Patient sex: M
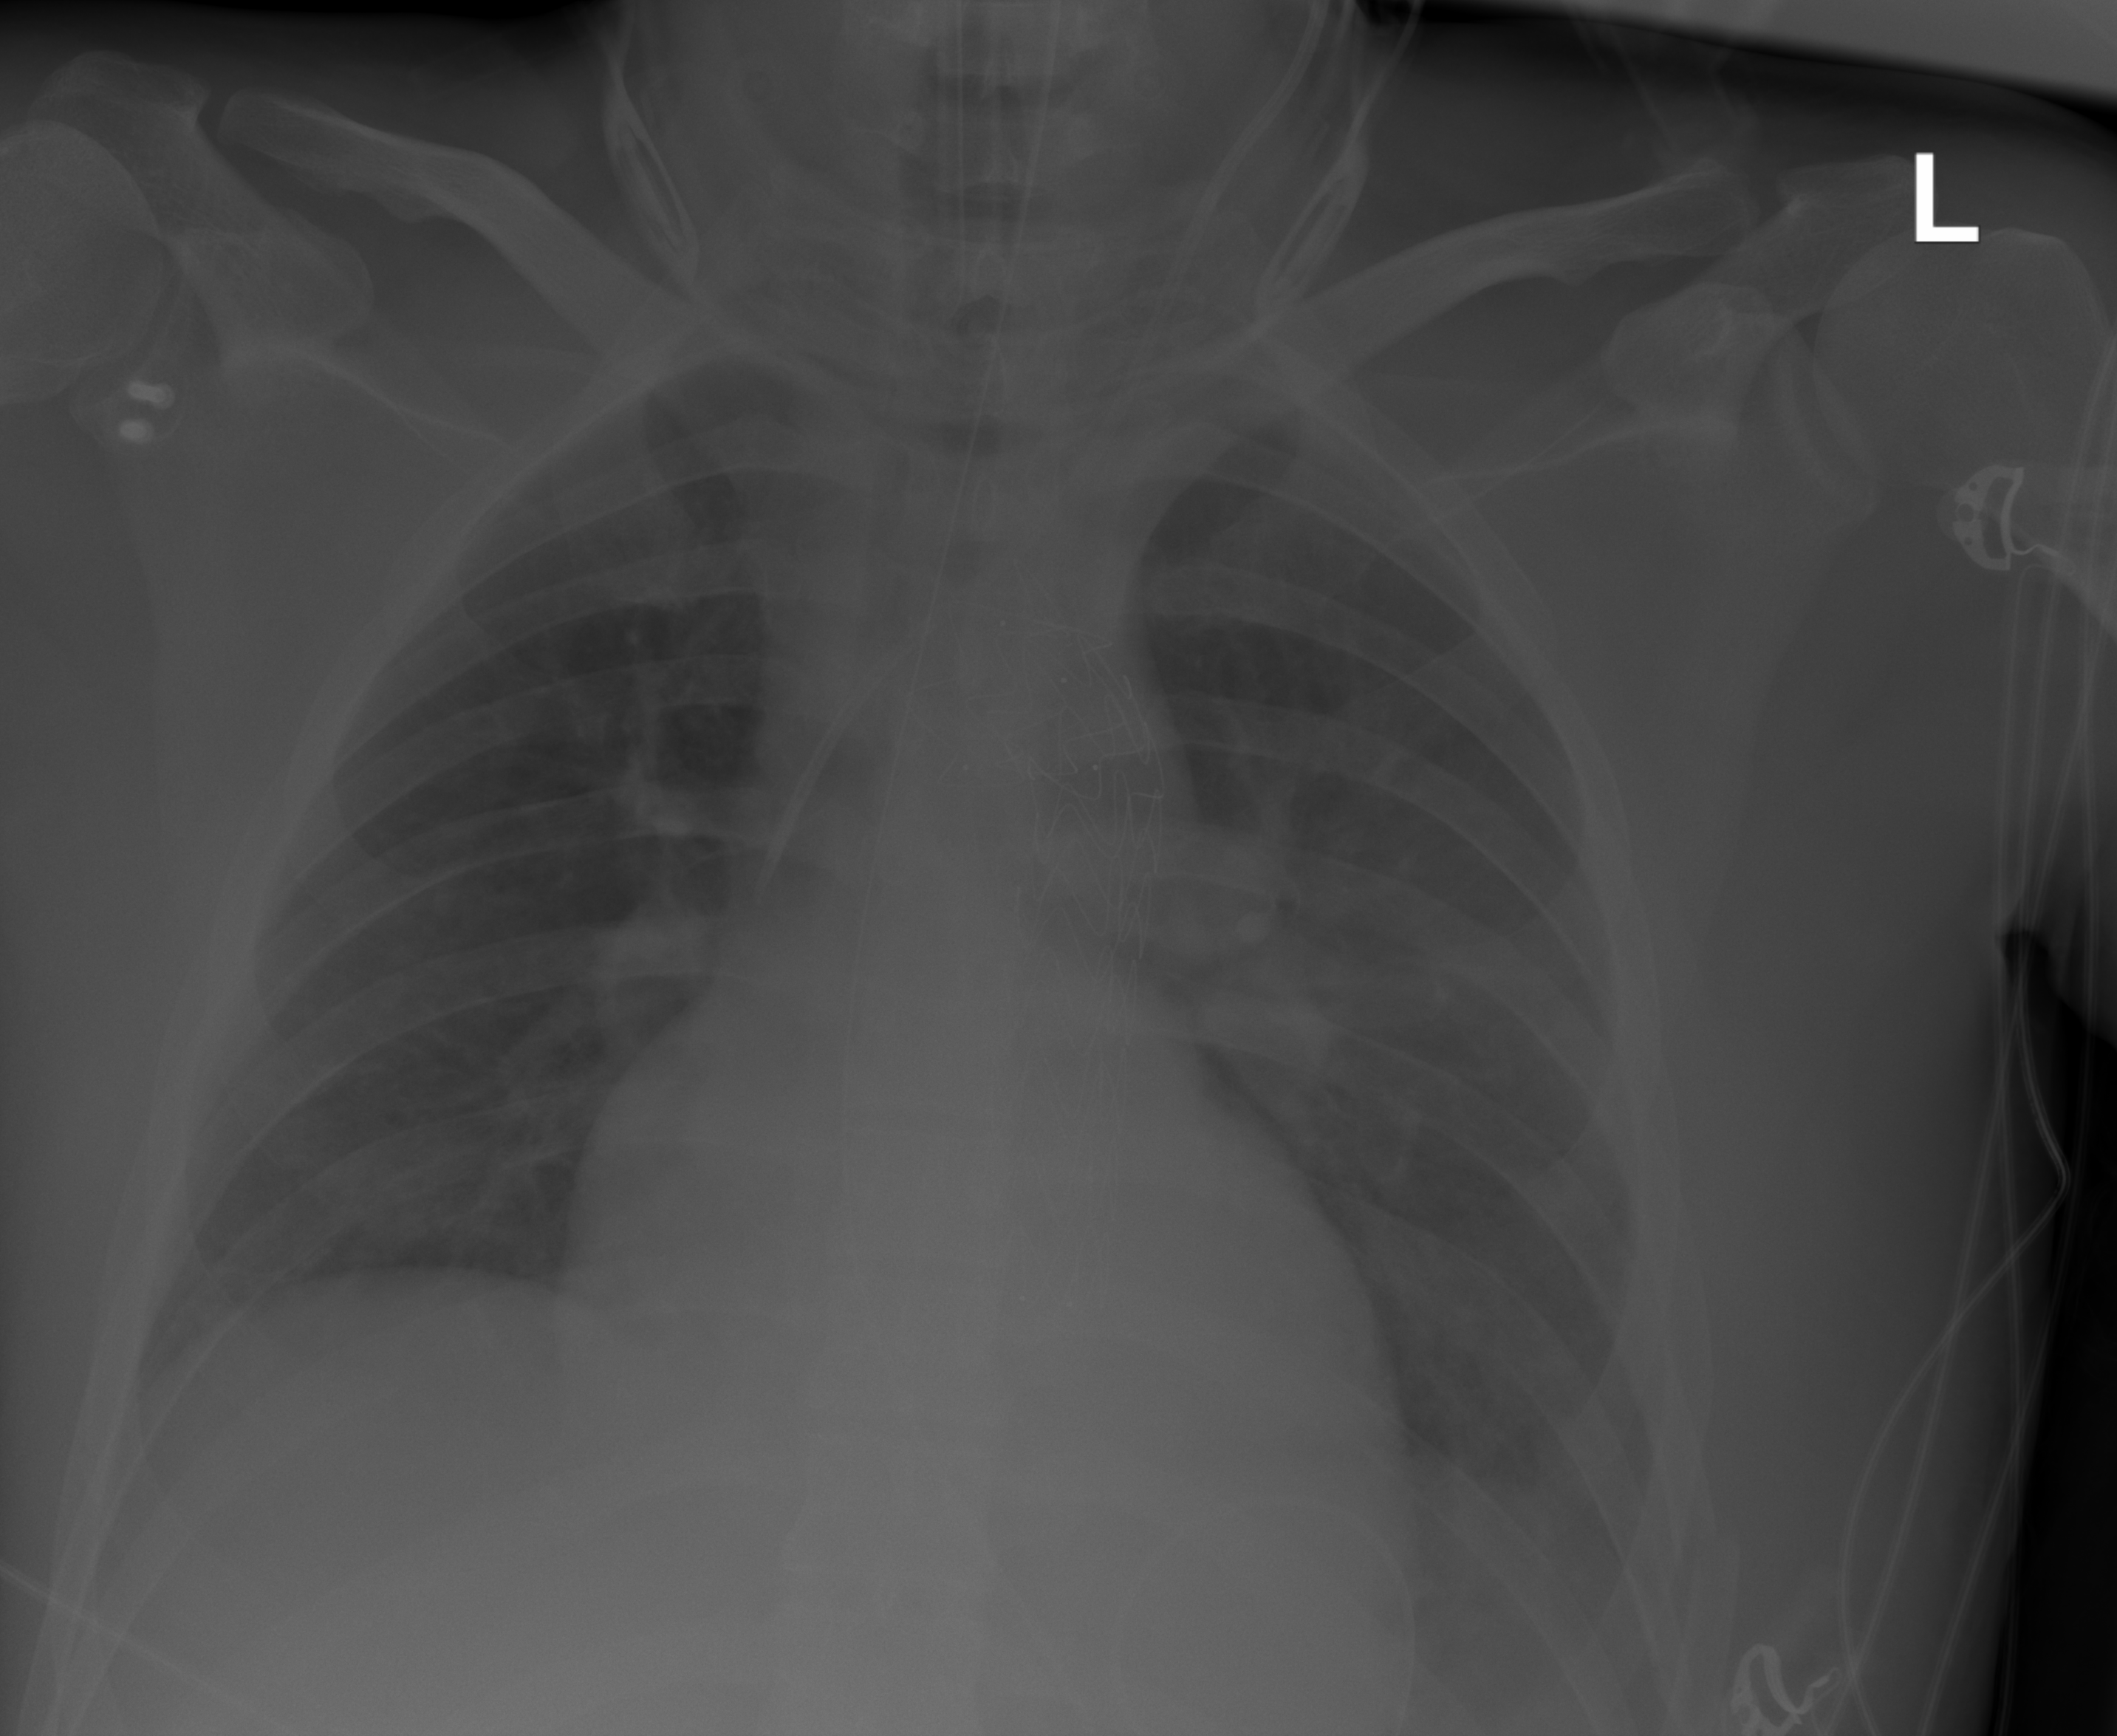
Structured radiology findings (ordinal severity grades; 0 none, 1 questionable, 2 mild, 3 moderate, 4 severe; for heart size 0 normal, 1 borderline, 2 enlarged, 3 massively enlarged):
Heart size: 1
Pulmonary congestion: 0
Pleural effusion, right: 0
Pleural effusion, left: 2
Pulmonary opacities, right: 3
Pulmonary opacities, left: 3
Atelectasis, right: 2
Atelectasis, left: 2